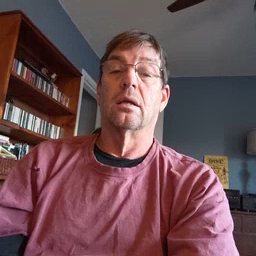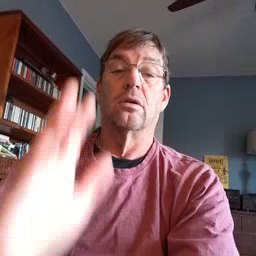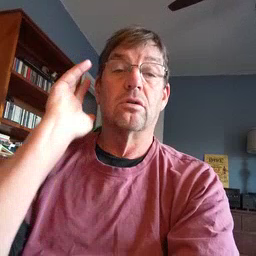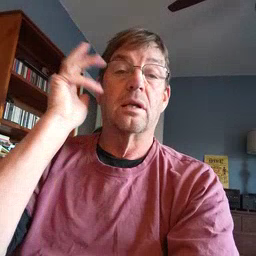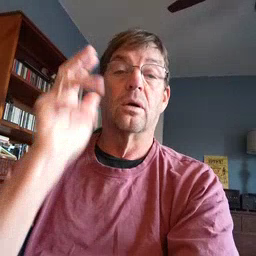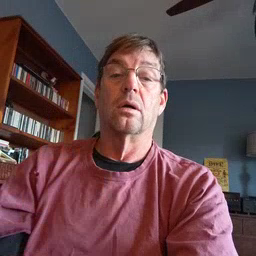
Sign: radio